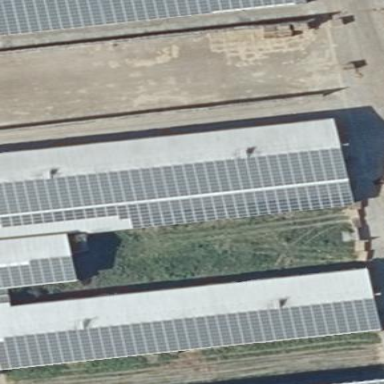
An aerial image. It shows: Small solar photovoltaic panel generator at farm auxiliary building.